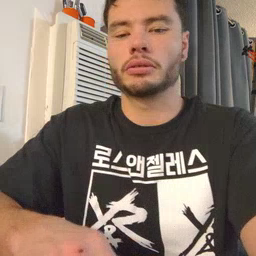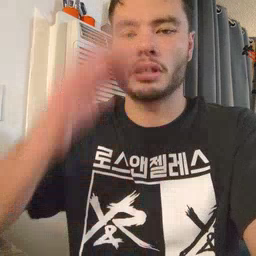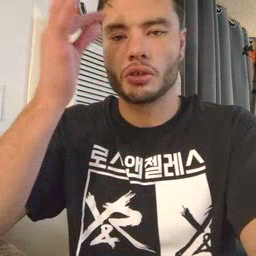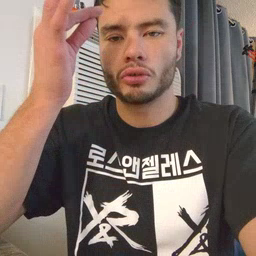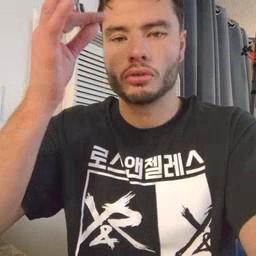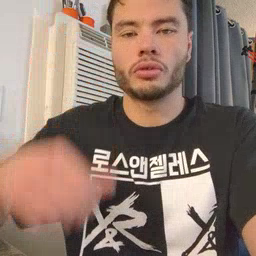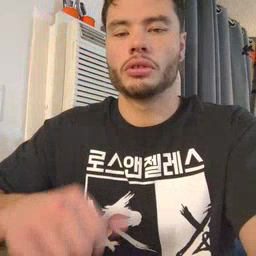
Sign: hair